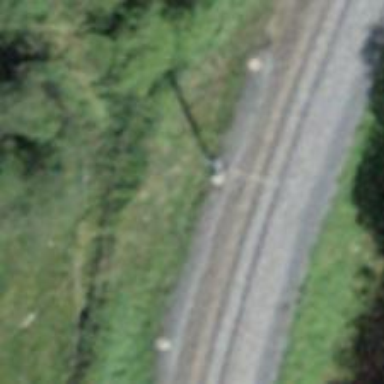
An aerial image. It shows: Power pole.